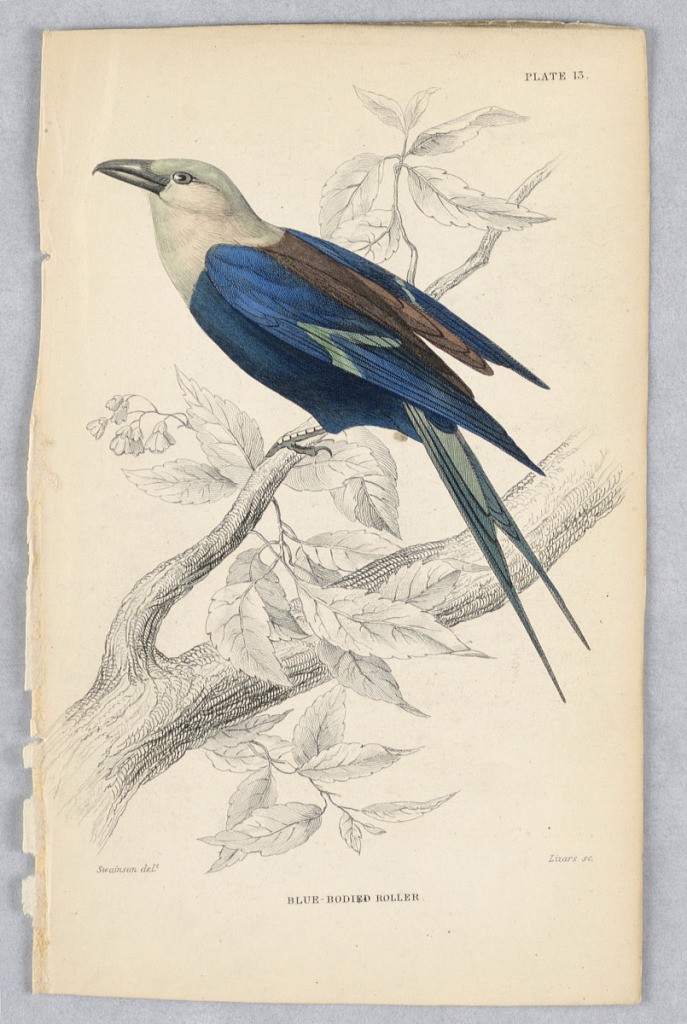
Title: Blue-Bodied Roller, Plate 13 from Birds of Western Africa
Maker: William Home Lizars, Scottish, 1788 - 1859
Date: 1837
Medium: Engraving, brush and watercolor on paper
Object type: Print
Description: White-headed bird in a flowering tree branch. He has a blue body and wings, a brown back, and a green tail; green wing bars. Title and artists' names below.